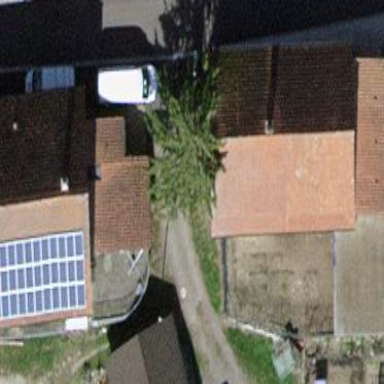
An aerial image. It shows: Farm building with gabled roof.